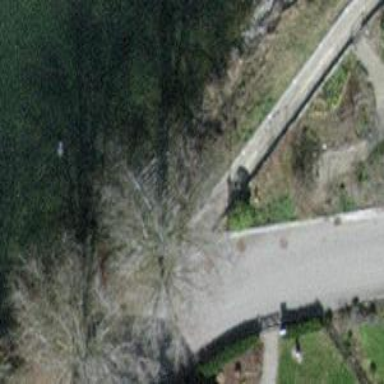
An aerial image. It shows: Compacted path road.